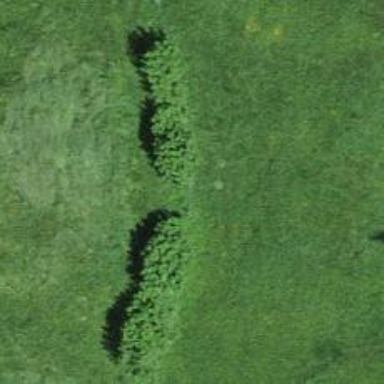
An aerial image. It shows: Hedge acting as barrier.